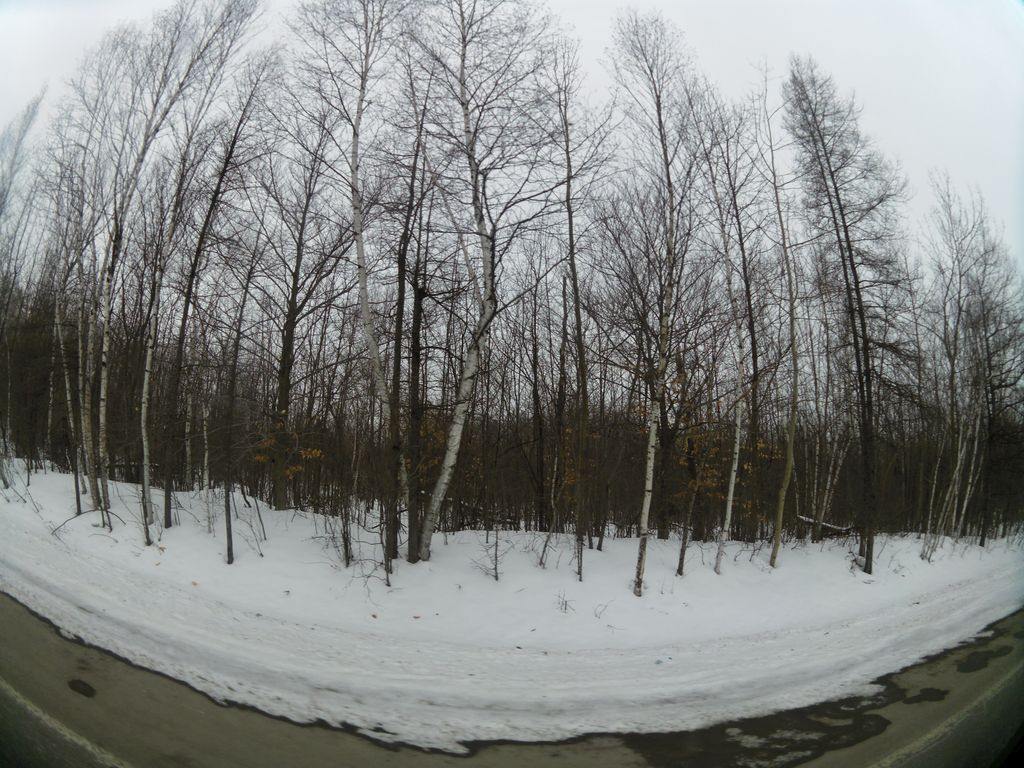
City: ottawa-gatineau